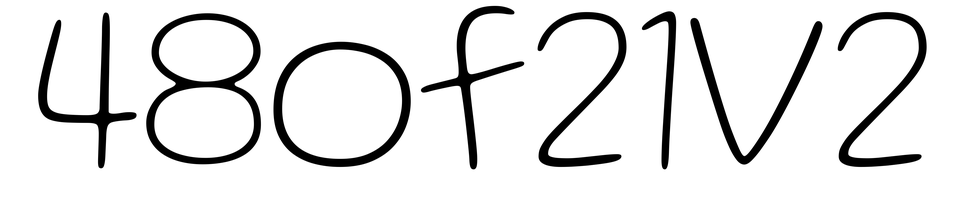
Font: Gluten_Thin